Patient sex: F
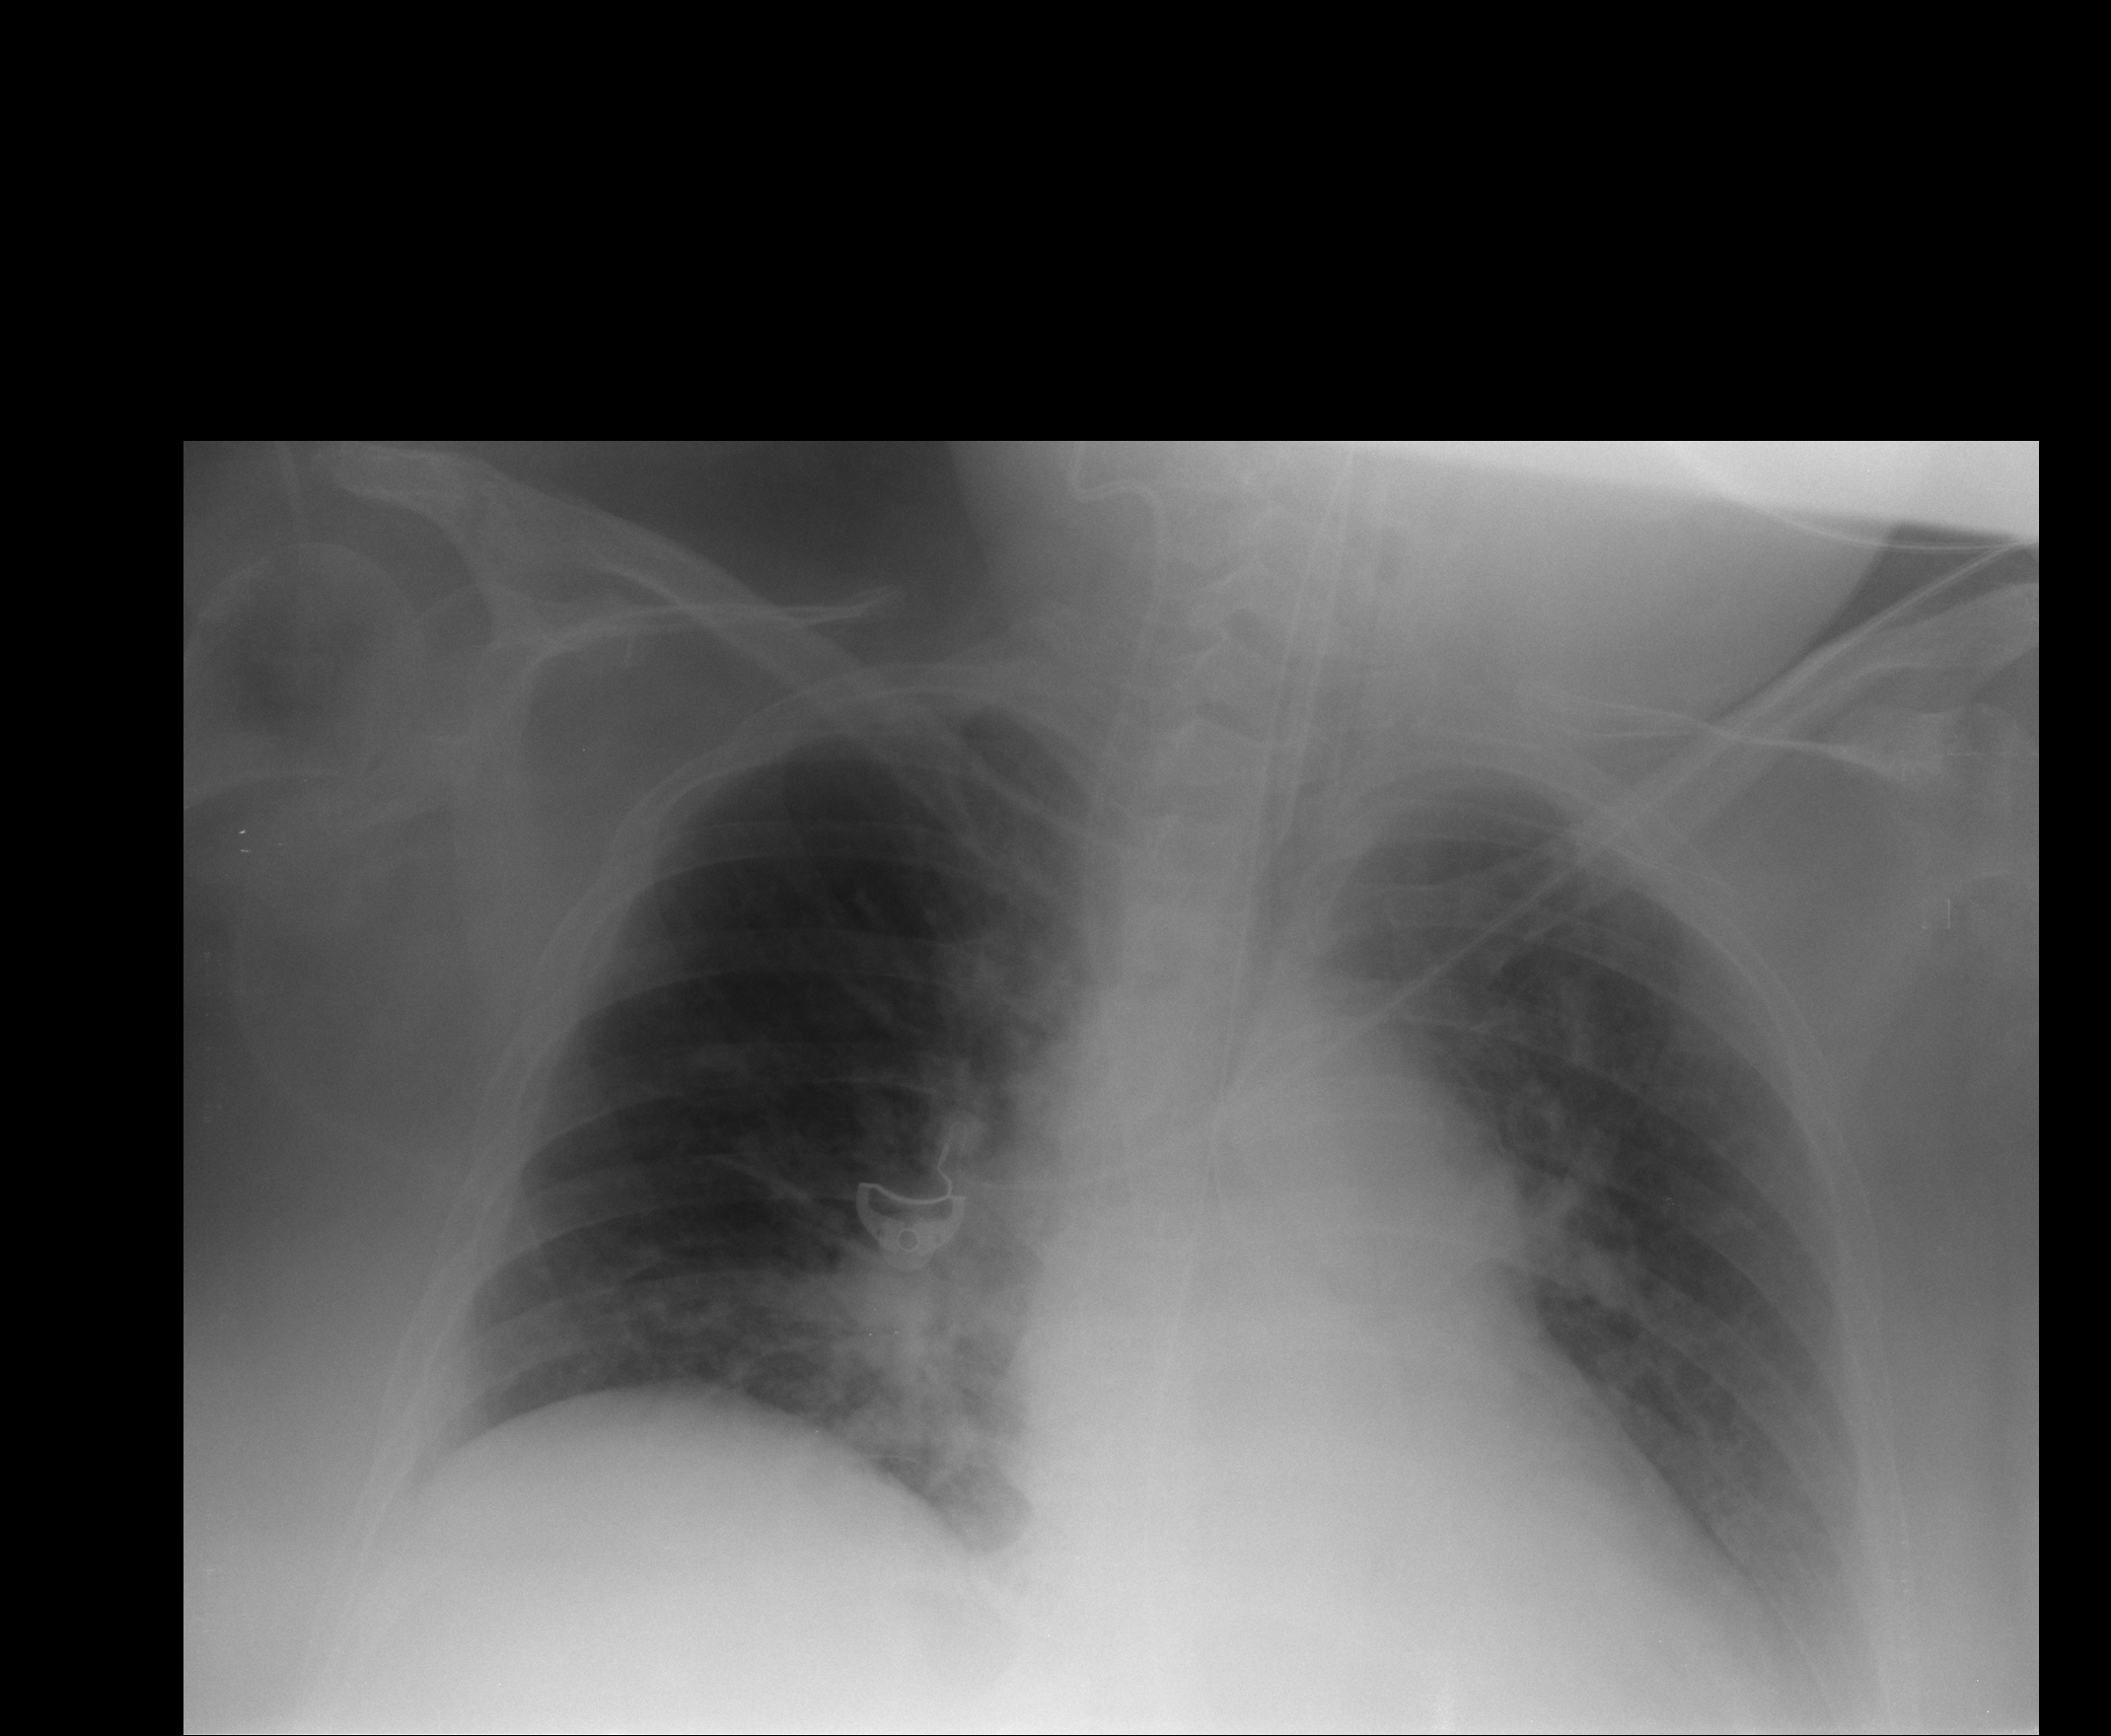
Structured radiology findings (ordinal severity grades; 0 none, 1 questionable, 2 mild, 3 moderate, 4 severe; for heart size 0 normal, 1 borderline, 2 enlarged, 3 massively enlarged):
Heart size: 0
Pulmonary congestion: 1
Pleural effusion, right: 0
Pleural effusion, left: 2
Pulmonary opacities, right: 2
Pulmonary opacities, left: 1
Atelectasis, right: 2
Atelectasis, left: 2